Field crop: tomato
Growth stage: 2
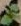
Species: solanum